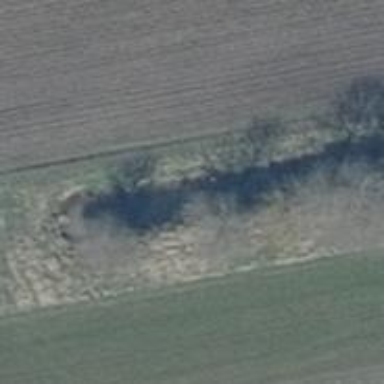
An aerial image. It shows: Row of deciduous broadleaved trees.